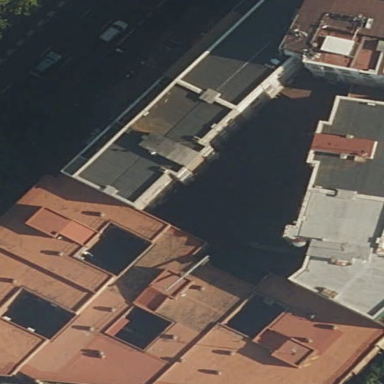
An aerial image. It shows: View of apartment building.